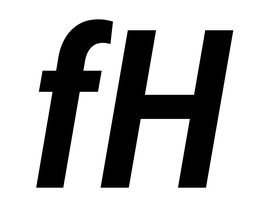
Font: Roboto-Italic_Condensed_SemiBold_Italic